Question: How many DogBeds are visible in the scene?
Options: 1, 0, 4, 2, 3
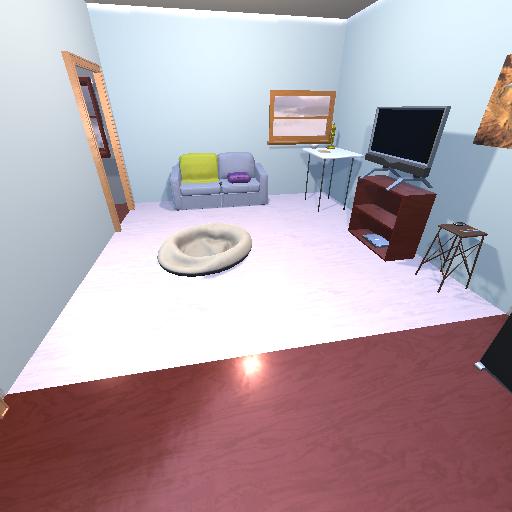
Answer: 1